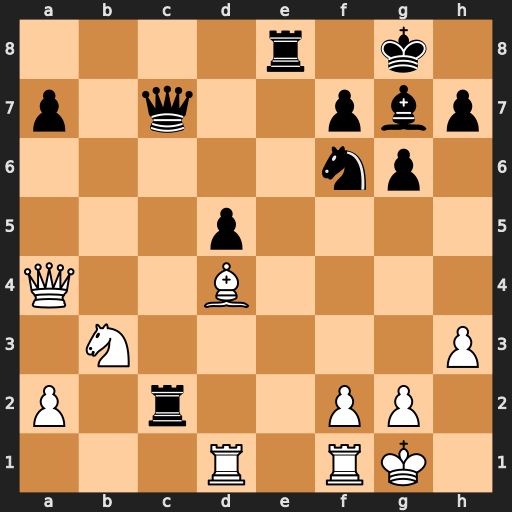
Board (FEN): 4r1k1/p1q2pbp/5np1/3p4/Q2B4/1N5P/P1r2PP1/3R1RK1
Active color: w
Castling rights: -
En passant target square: -
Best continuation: Bxf6 Re4 Bd4 Rc4 Qxa7 Bxd4 Qxc7